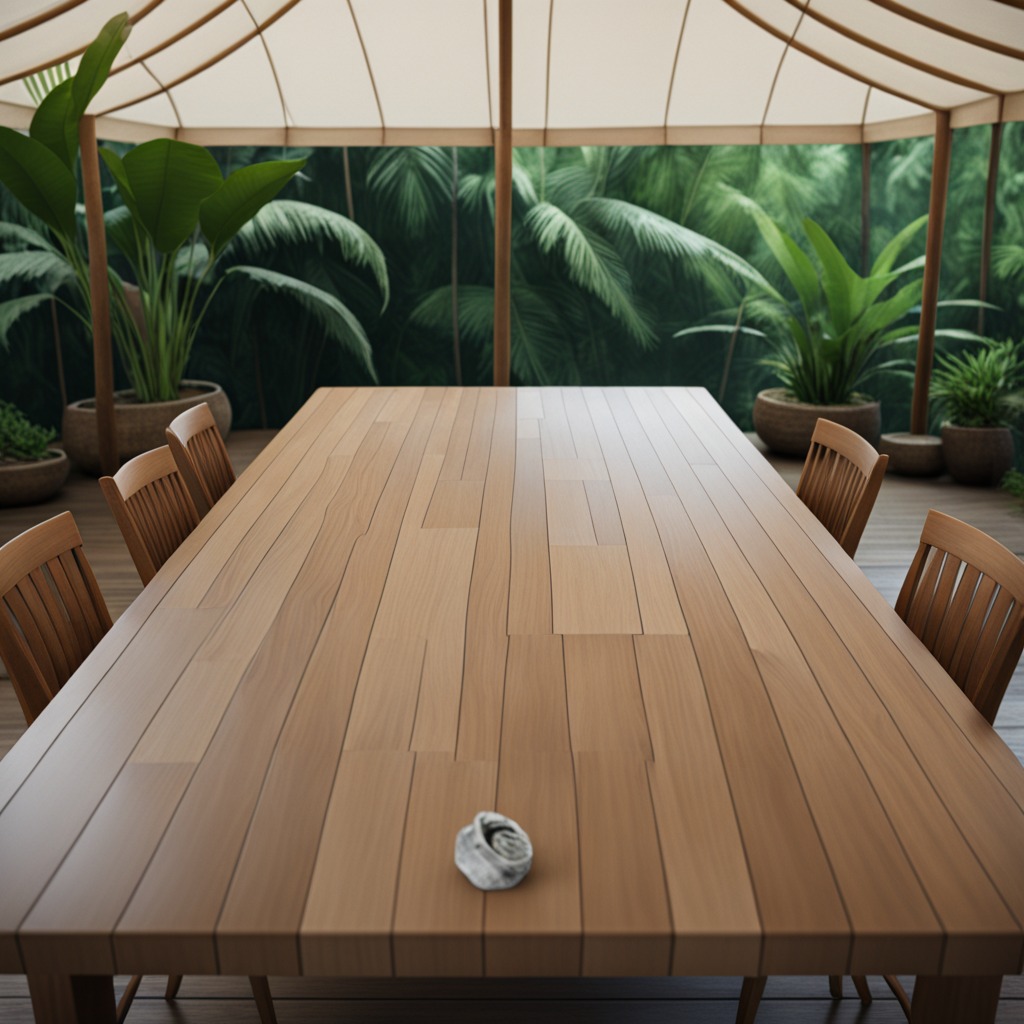
A metal nut is lying on the wooden table inside a jungle field workshop tent humid ambient light worn but